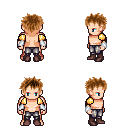
a pixel art fantasy rpg character, male body template, human, light skin, gold arm armor, metal pants, brown bedhead hairstyle, white cloth bracers, maroon shoes, four views (front, back, left, right), 2x2 character sprite sheet, small pixel art, hard edges, no anti-aliasing